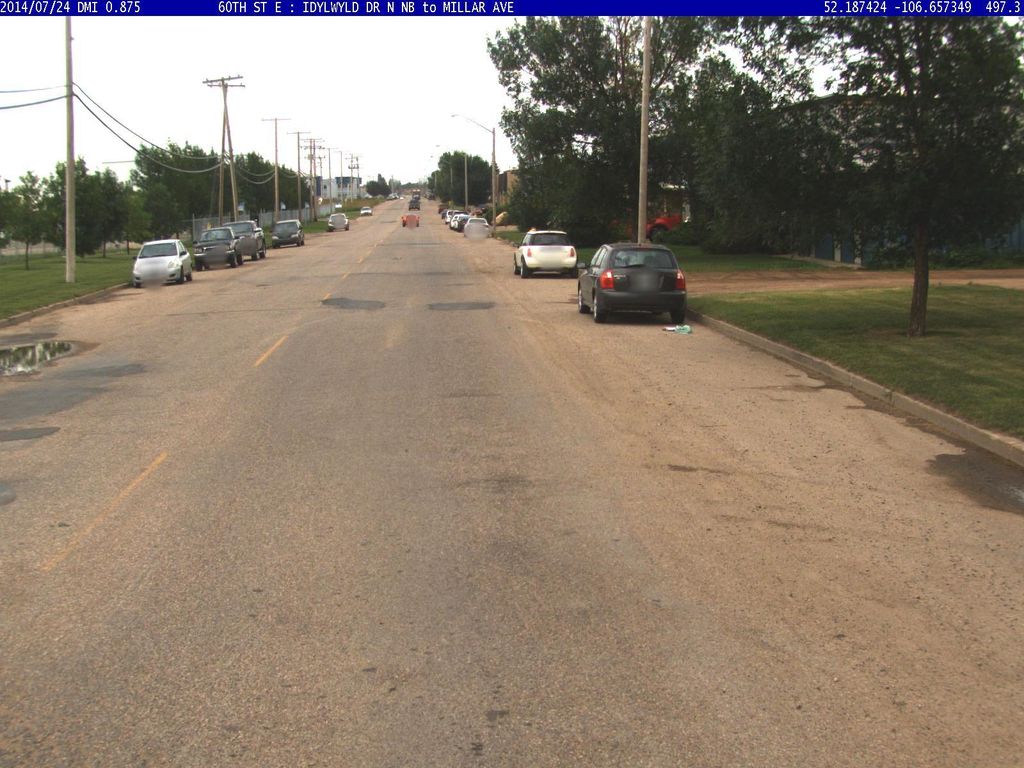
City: saskatoon